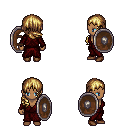
a pixel art fantasy rpg character, female body template, human, dark skin, red robe, red pants, blonde right-swept hairstyle, brown shoes, shield, four views (front, back, left, right), 2x2 character sprite sheet, small pixel art, hard edges, no anti-aliasing